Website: macys
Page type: customer-info-address
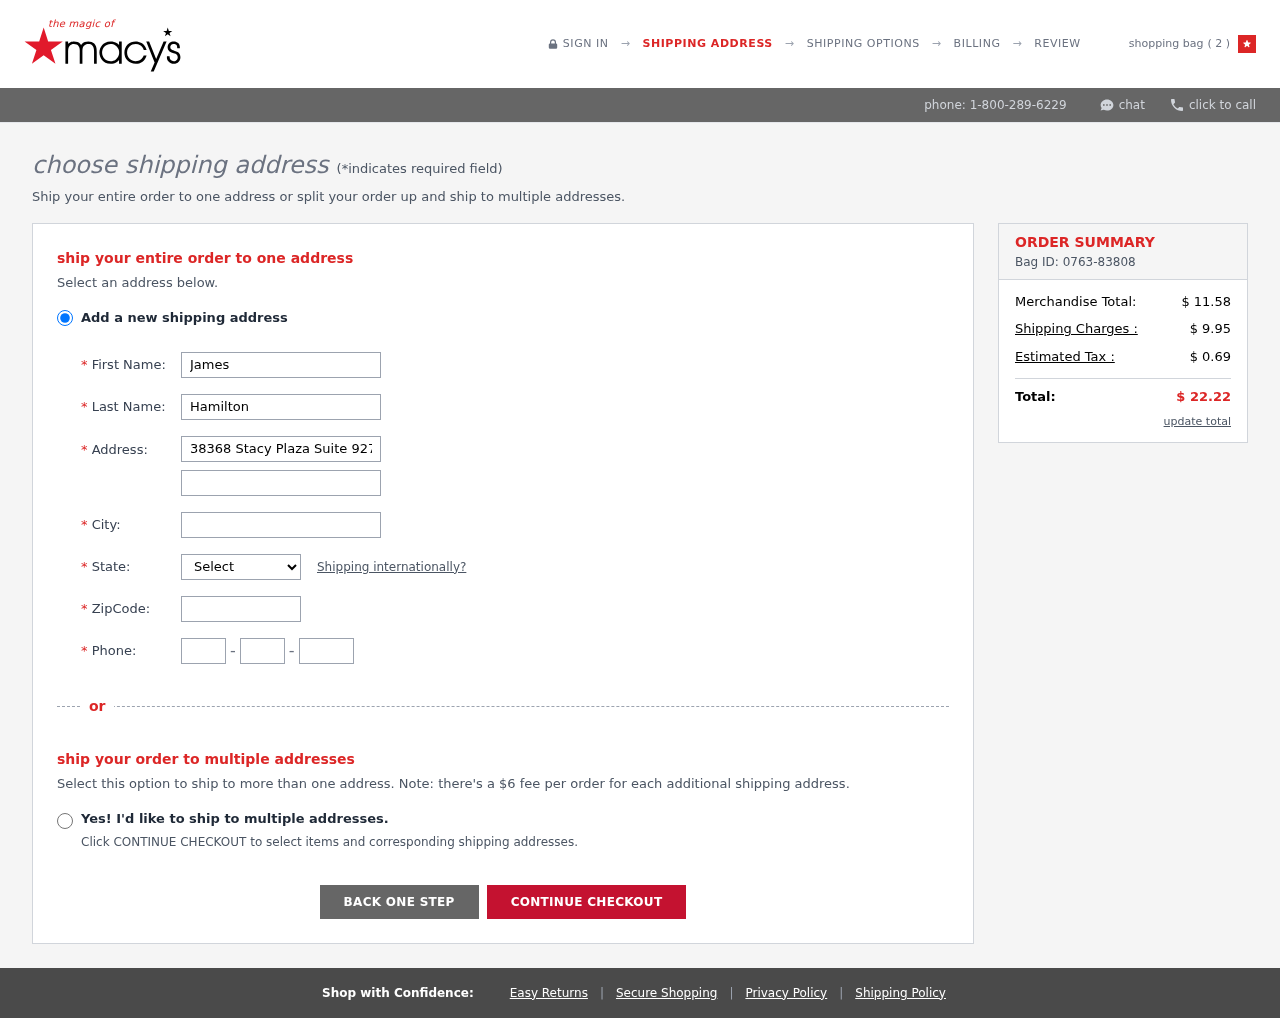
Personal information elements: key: PII_CITY
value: Cookton
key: PII_FIRSTNAME
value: James
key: PII_LASTNAME
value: Hamilton
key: PII_PHONE_AREA
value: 884
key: PII_PHONE_PREFIX
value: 201
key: PII_PHONE_SUFFIX
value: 9164
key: PII_POSTCODE
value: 19644
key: PII_STATE_ABBR
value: MP
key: PII_STREET
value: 38368 Stacy Plaza Suite 927
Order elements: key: ORDER_NUM_ITEMS
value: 2
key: ORDER_ID
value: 0763-83808
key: ORDER_SUBTOTAL
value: $ 11.58
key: ORDER_SHIPPING_COST
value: $ 9.95
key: ORDER_TAX
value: $ 0.69
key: ORDER_TOTAL
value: $ 22.22